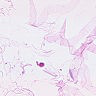
Metastatic tissue present: no